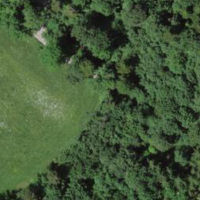
EUNIS habitat code: 41
Species observed at this site:
Prunella vulgaris